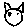
Label: cat